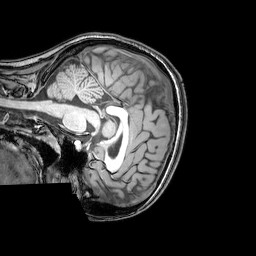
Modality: T1w
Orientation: sagittal
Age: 23
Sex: female
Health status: healthy
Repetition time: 0.081 s
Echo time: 0.037 s